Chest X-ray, PA view. Patient: 70 years old, sex M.
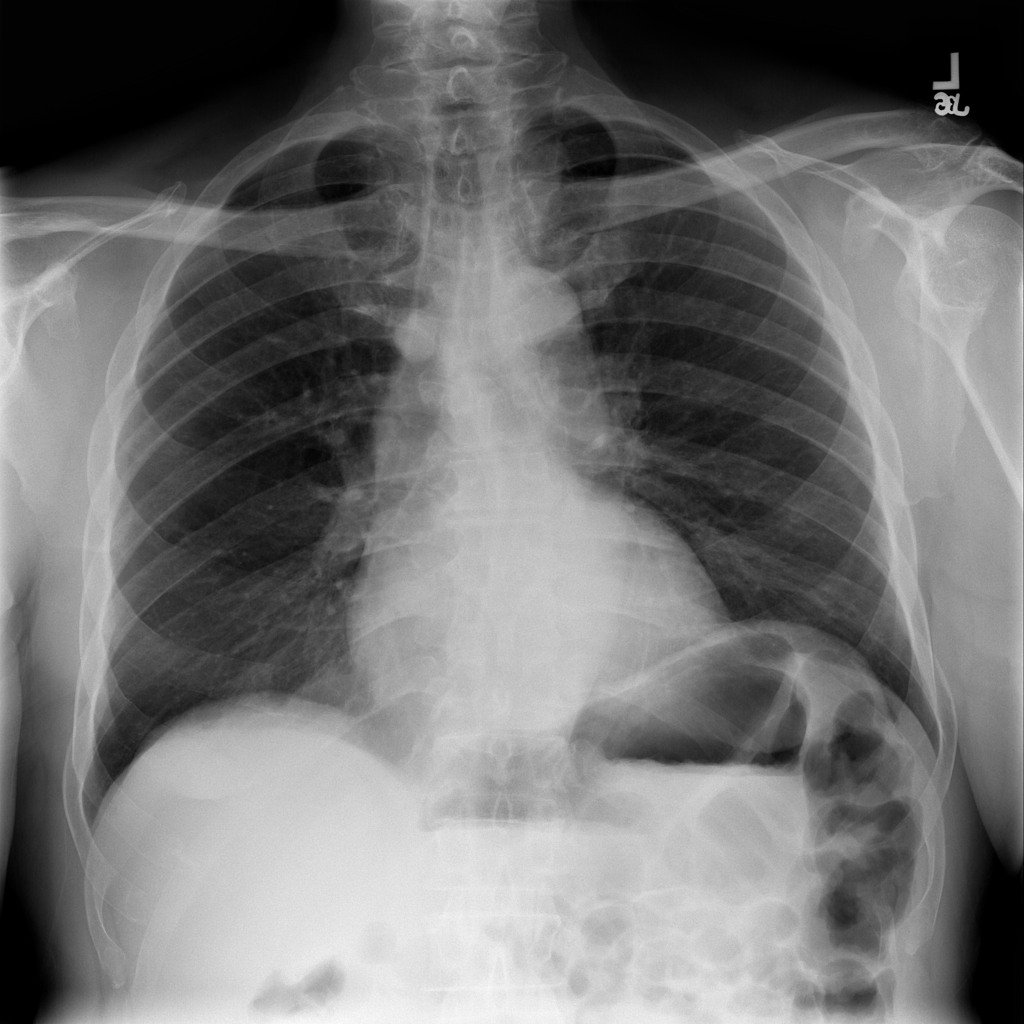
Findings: No Finding